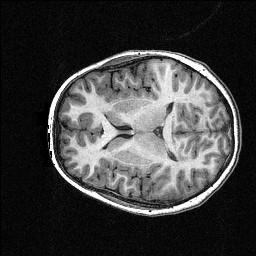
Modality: T1w
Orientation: axial
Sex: male
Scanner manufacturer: siemens
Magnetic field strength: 3 T
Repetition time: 2.3 s
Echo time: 0.00336 s